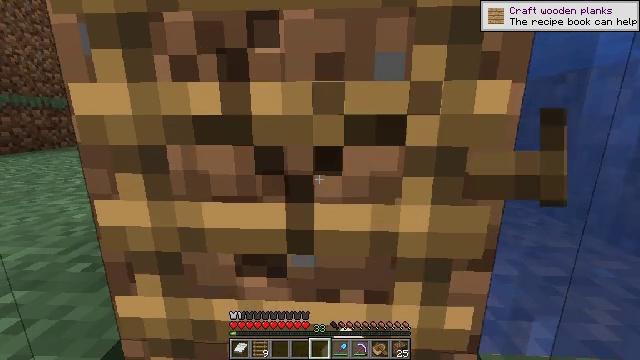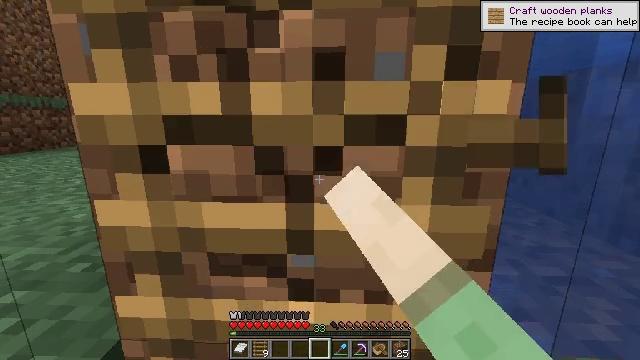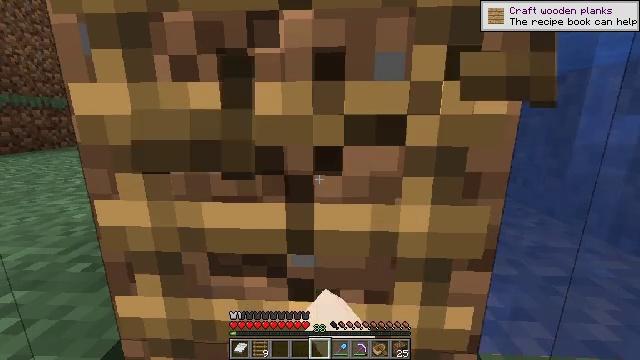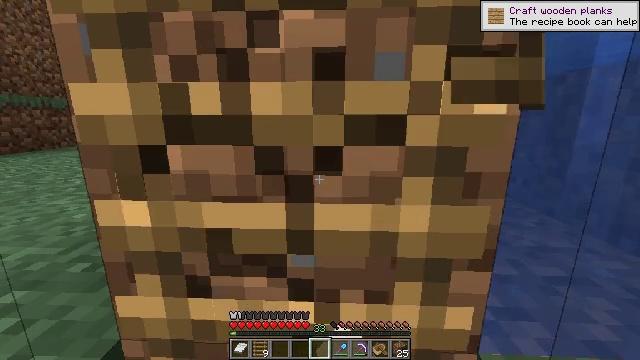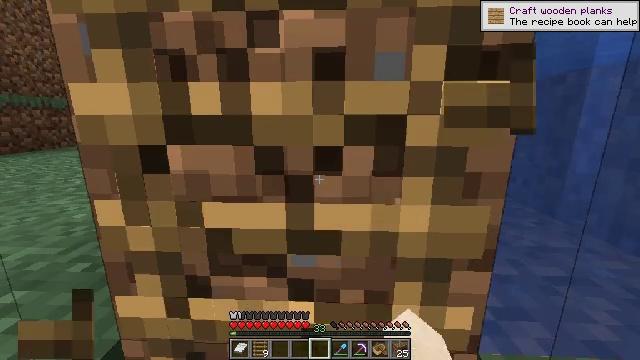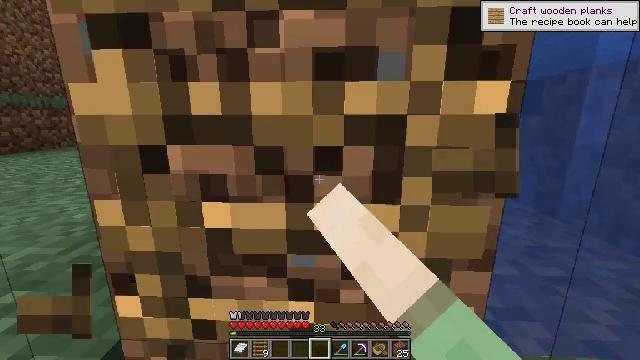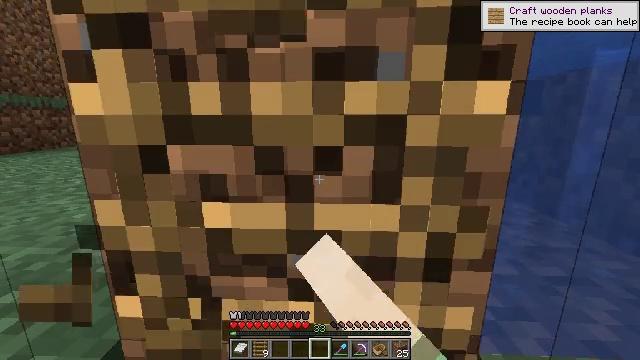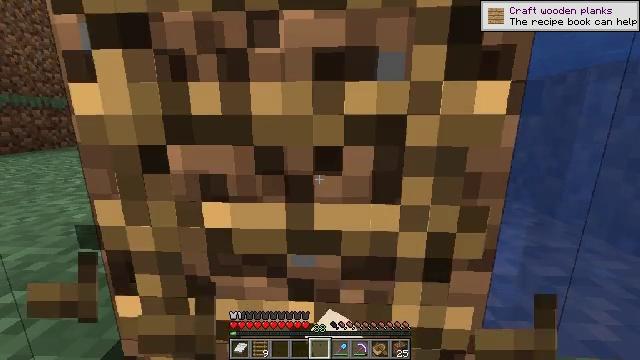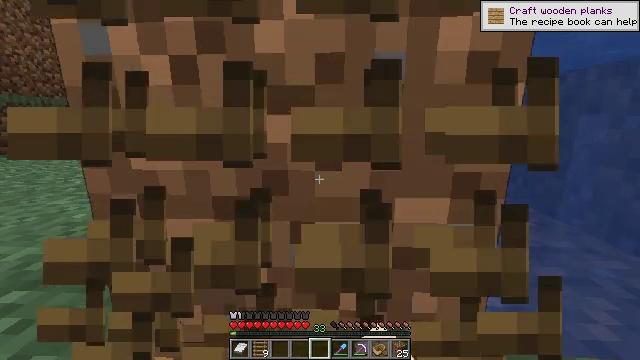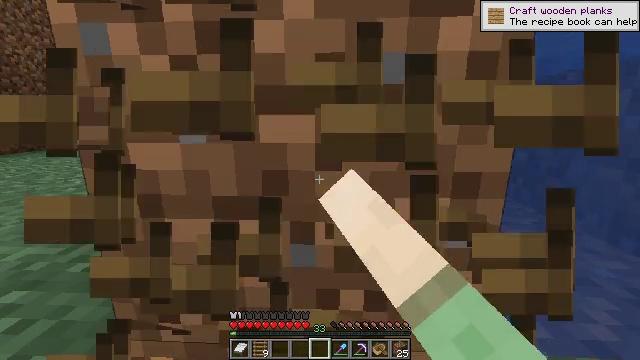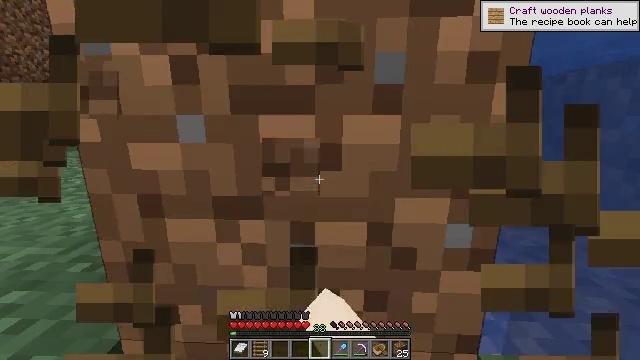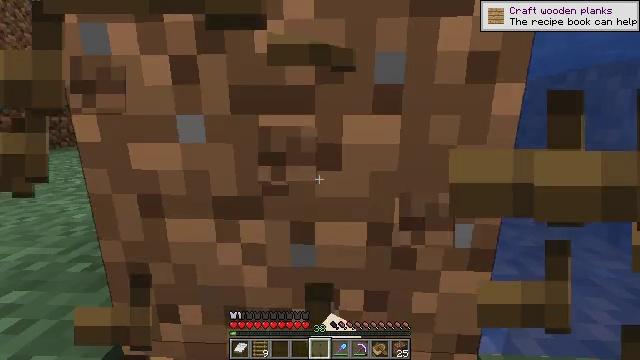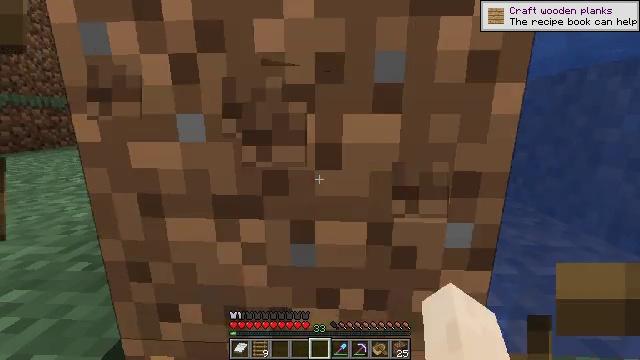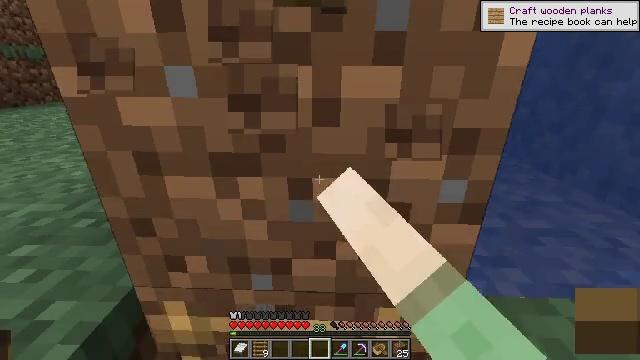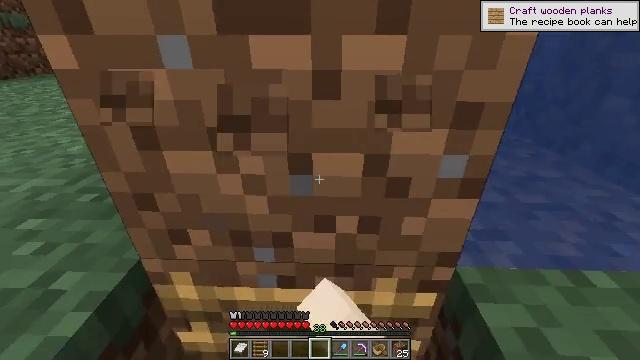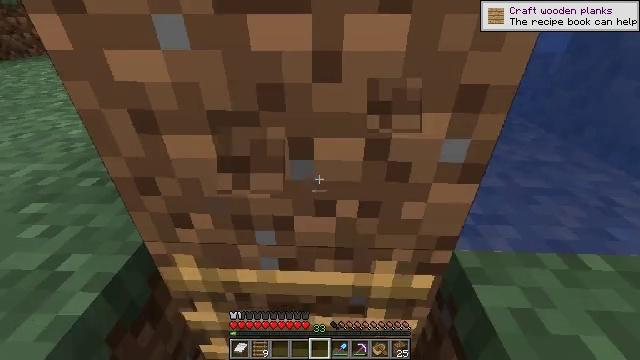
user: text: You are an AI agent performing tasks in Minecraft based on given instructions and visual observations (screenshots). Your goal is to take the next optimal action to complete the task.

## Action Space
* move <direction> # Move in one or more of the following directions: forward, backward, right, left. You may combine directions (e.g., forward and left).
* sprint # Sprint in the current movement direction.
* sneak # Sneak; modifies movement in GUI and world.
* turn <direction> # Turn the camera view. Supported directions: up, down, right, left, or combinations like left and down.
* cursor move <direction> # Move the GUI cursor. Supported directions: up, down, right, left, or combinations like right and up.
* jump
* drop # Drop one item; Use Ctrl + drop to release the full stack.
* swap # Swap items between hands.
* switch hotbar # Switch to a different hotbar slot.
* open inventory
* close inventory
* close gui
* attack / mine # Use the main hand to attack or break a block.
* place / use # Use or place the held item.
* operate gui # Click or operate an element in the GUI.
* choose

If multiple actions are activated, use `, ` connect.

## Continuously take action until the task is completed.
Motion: motion action
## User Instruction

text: Break the ladder to collect it.
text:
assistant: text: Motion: attack / mine
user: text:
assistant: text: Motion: attack / mine
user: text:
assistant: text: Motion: attack / mine
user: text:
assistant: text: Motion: attack / mine
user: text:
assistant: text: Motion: attack / mine
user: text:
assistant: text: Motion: attack / mine
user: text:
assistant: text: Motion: attack / mine
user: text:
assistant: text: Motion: attack / mine
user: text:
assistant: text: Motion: attack / mine
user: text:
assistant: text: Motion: attack / mine
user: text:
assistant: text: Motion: attack / mine
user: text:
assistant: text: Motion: attack / mine
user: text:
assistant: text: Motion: turn down, attack / mine
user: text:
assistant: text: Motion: turn down, attack / mine
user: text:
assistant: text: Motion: turn down
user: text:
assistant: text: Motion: turn down
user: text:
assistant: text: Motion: turn down
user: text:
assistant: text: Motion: turn down
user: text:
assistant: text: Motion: turn down
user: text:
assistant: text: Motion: turn down
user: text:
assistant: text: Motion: turn down, attack / mine
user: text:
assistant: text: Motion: attack / mine
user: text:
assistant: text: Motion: attack / mine
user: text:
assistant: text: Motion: attack / mine
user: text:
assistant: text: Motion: attack / mine
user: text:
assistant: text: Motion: attack / mine
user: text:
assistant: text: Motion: attack / mine
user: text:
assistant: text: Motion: attack / mine
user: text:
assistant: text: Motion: attack / mine
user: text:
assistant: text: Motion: attack / mine